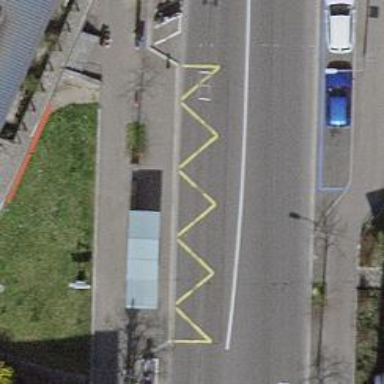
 serving as platform for public transportation."